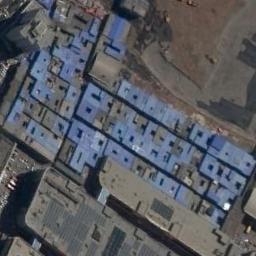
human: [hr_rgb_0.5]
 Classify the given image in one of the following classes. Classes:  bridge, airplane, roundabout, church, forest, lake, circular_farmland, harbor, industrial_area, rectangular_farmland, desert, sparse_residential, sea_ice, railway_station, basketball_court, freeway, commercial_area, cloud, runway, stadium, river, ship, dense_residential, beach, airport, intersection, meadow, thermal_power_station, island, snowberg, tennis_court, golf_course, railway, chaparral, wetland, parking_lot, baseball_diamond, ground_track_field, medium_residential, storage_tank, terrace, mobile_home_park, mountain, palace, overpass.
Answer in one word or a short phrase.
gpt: industrial_area